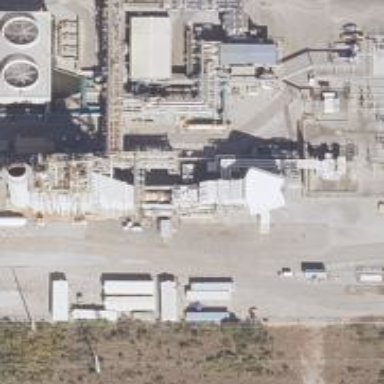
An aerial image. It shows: Gas turbine generator powered by gas.